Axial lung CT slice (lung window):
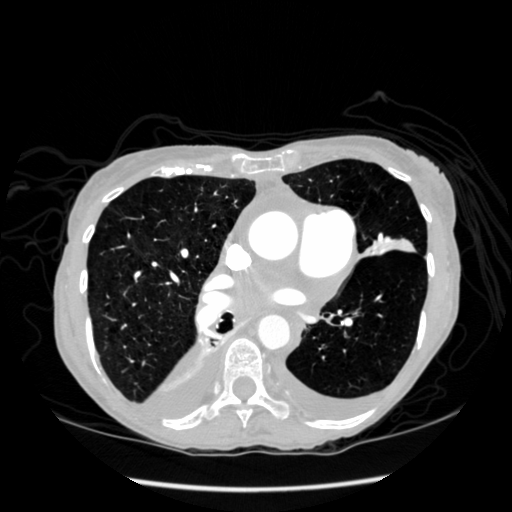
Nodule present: no